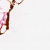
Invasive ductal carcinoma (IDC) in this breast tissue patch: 0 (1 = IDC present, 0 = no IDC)